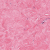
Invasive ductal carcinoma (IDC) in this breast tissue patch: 0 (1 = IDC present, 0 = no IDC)